A bearing vibration time series has been folded into this square grayscale image, one row per segment of consecutive samples. What is the most likely bearing condition (normal, inner_race, outer_race, ball)?
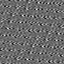
Answer: inner_race